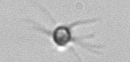
Label: Ophiaster